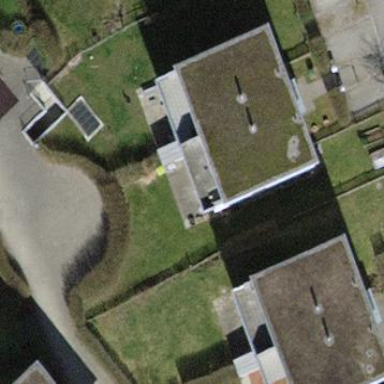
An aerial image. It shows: Building with flat roof.